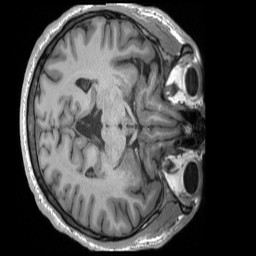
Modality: T1w
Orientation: axial
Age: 39
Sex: male
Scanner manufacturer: siemens
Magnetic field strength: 3 T
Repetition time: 2.4 s
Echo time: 0.00224 s